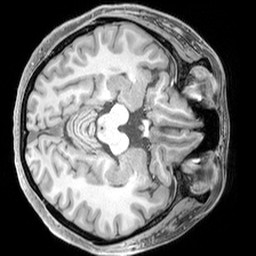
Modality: T1w
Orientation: axial
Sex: female
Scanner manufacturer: siemens
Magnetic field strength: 3 T
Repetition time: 2.3 s
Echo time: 0.00226 s